Question: I've came across some strange behaviour of UIImageView. I layout my imageView in IB so it takes up the whole view controller's view. Resizing is set to Scale to Fill. But I still see some border around the image. I changed imageView's background color to light blue so it's a little bit easier to see the problem. Not sure what's causing this behaviour. Why the image is not taking up all the space?

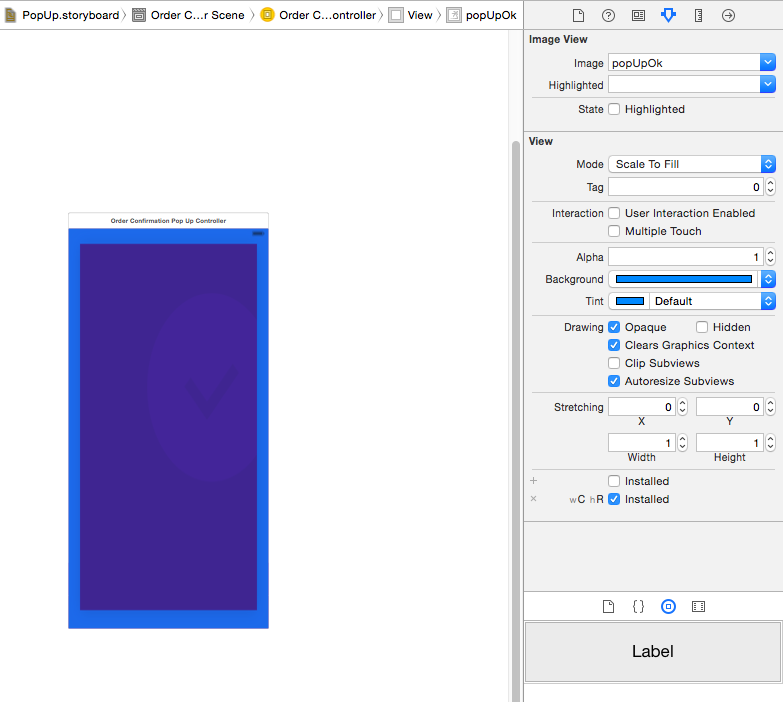
Answer: Image had a transparent border in itself. Problem solved. Thanks to everyone!